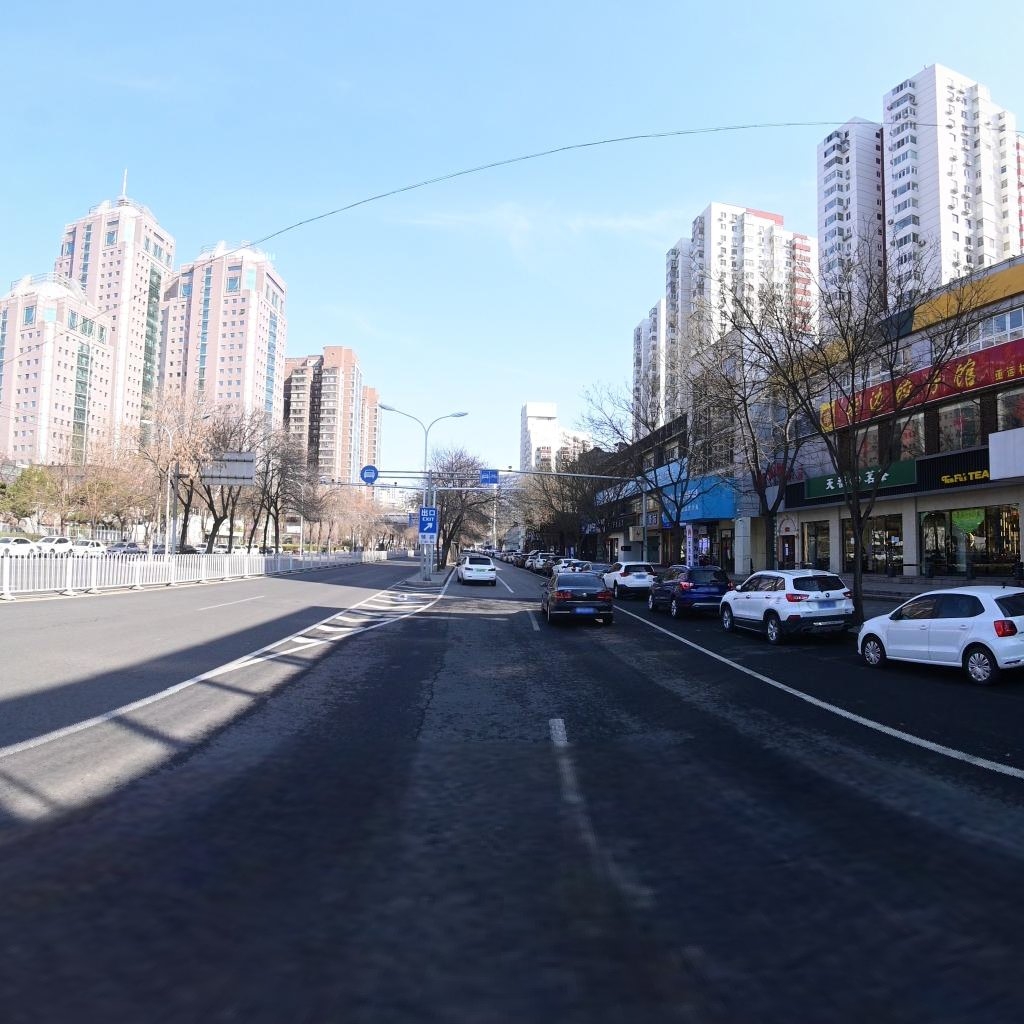
Region: Chaoyang
Road damage annotations: longitudinal crack